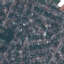
Land use / land cover: Residential